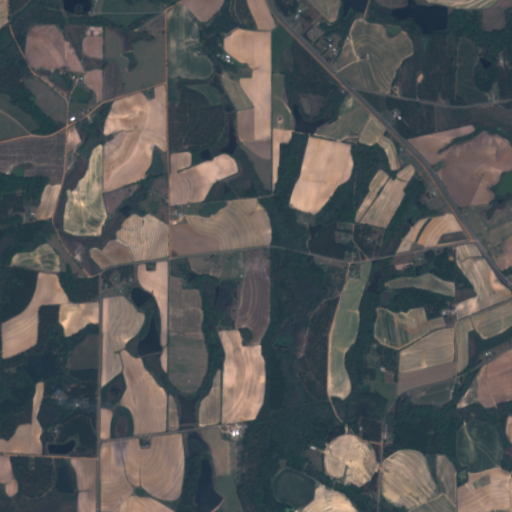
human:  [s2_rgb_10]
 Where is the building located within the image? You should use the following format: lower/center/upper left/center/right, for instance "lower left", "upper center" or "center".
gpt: The building is located in the lower right of the image.
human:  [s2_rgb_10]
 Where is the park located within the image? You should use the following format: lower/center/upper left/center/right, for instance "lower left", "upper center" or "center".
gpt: There is no park in the image.